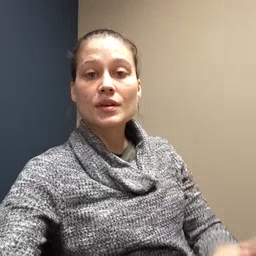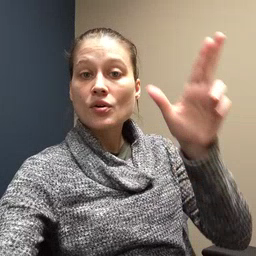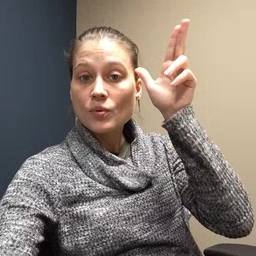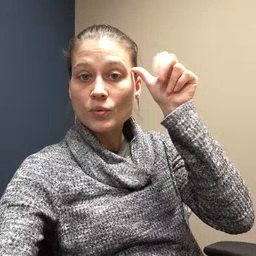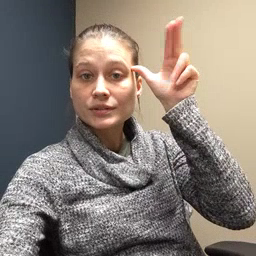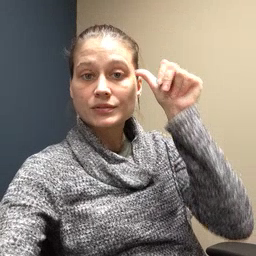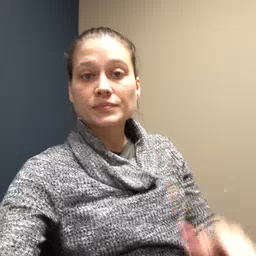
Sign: horse